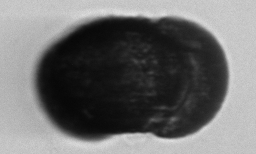
Label: pollen